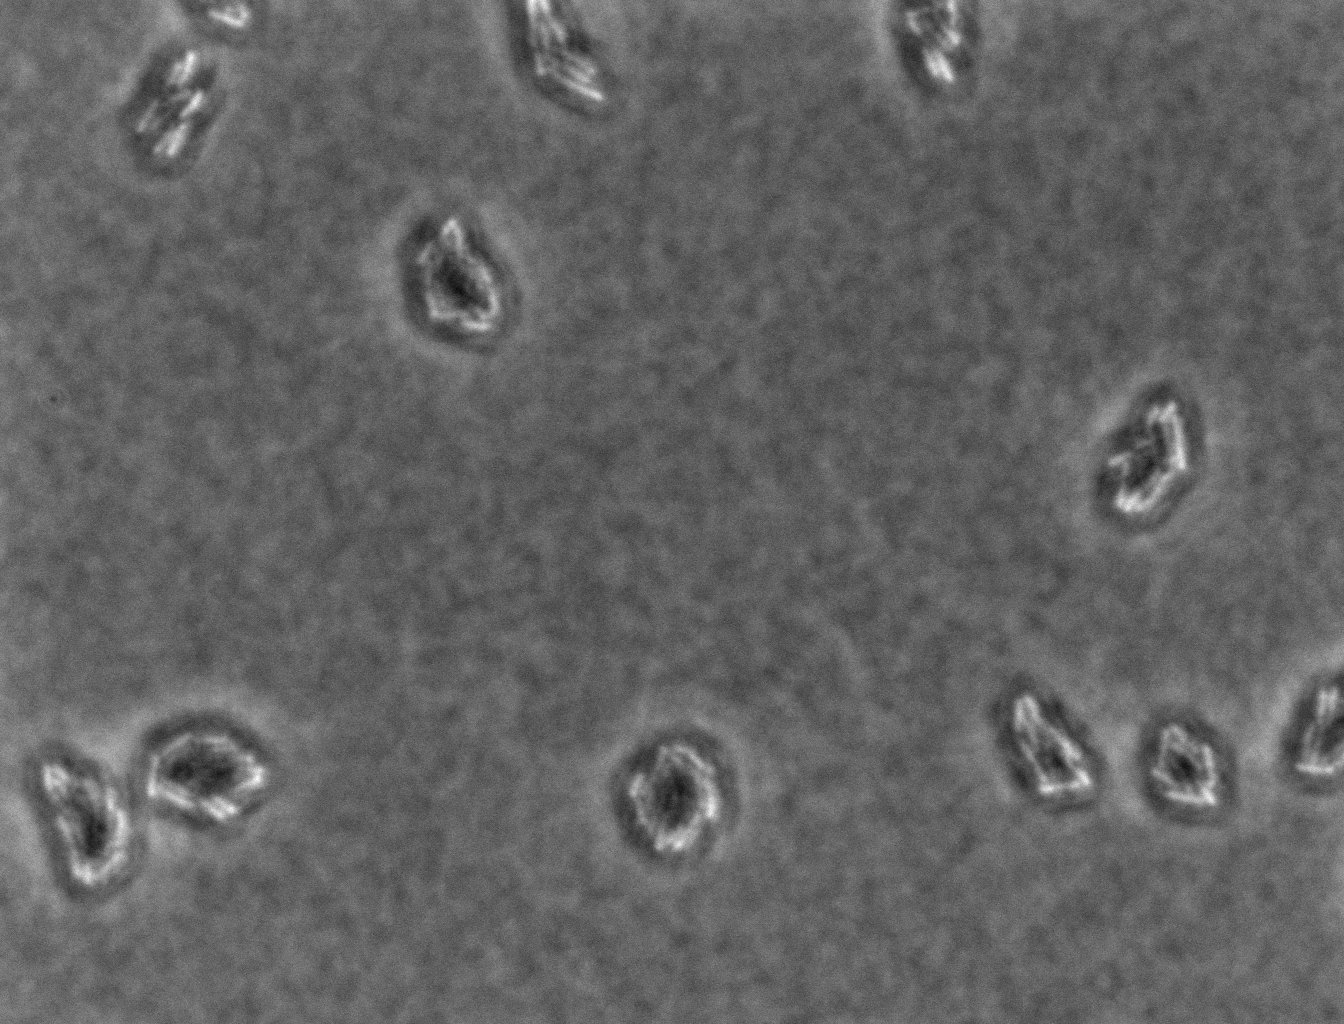
Defocused phase contrast microscopy, 60x objective, 3 h incubation